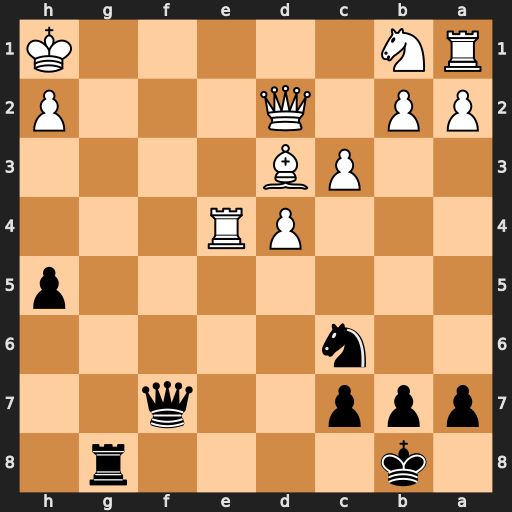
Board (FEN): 1k4r1/ppp2q2/2n5/7p/3PR3/2PB4/PP1Q3P/RN5K
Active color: b
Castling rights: -
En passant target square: -
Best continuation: Qf3+ Qg2 Qxg2#